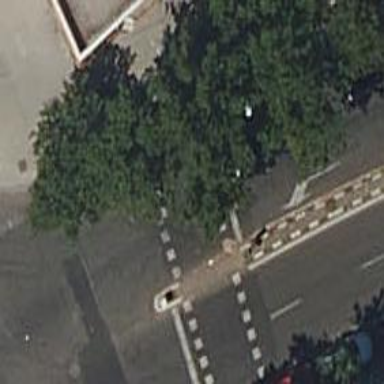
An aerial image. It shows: Road crossing with traffic signals.